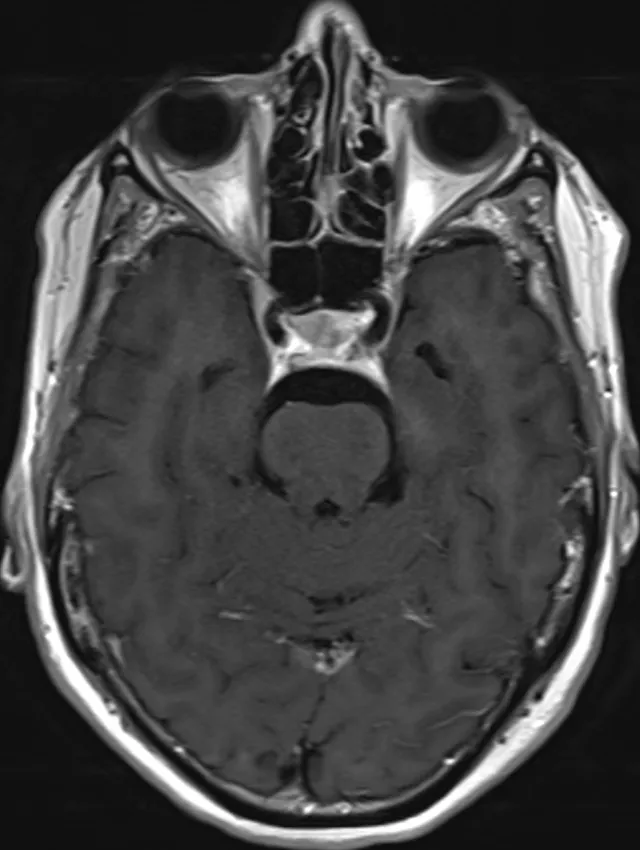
MRI scan (2014) at the level of the cavernous sinus.
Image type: radiology (mri)